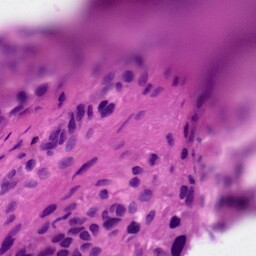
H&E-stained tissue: Skin